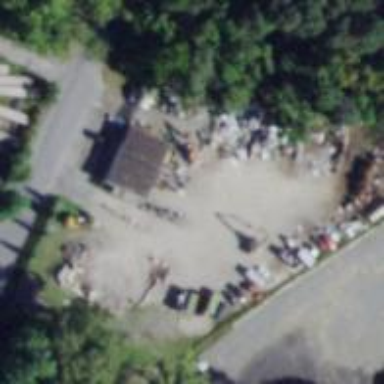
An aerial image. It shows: Scrap yard located in industrial area.